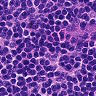
Metastatic tissue present: no